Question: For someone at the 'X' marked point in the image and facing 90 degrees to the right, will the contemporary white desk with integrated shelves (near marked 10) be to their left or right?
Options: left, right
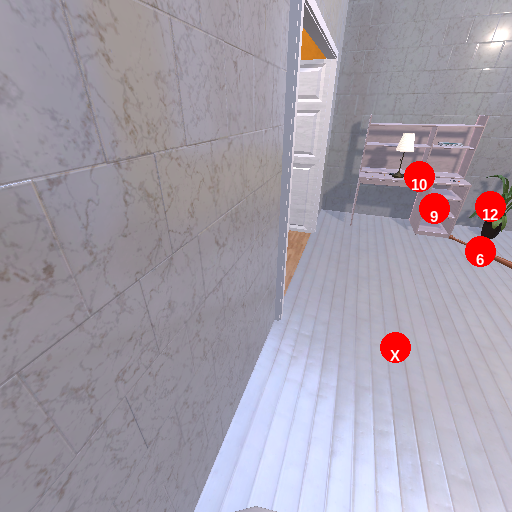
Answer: left